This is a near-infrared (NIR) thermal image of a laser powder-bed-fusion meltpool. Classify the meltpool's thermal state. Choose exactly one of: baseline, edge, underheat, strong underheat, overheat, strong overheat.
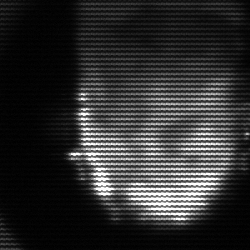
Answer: baseline